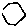
Label: hexagon